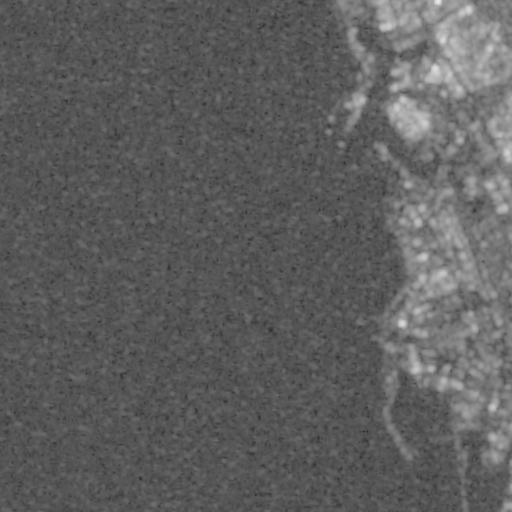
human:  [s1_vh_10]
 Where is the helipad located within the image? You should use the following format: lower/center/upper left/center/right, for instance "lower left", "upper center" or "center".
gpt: The helipad is located in the center right of the image.
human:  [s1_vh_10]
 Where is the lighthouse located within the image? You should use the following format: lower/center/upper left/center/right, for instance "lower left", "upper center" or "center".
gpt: The lighthouse is located in the upper right of the image.
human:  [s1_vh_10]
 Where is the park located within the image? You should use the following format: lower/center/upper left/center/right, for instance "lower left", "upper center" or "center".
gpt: The park is located in the upper right of the image.
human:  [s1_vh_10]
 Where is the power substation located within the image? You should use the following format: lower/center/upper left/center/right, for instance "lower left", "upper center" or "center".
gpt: The power substation is located in the upper right of the image.
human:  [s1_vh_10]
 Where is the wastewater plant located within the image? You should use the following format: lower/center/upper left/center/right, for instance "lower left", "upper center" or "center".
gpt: The wastewater plant is located in the center right of the image.
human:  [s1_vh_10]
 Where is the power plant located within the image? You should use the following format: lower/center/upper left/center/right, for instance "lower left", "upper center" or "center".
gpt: There is no power plant in the image.

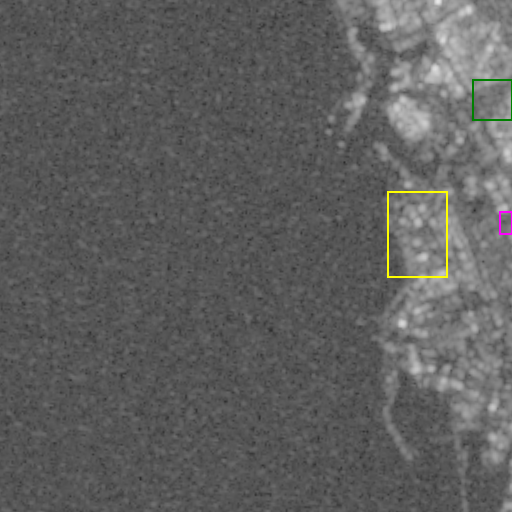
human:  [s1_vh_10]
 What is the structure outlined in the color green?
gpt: The structure outlined in green is a park.
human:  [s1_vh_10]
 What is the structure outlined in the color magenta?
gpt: The structure outlined in magenta is a parking lot.
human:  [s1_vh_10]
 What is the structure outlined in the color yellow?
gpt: The structure outlined in yellow is a wastewater plant.
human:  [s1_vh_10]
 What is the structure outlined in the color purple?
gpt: There is no purple outline.